Question: I am using $.ajax to get a JSON response from a php script. if i log the data variable from the $.ajax success function it outputs a properly formatted JSON object, however when I try to access properties of the data var it's undefined. here is the php the is being sent back:
'''
echo json_encode(array("status"=>true, "success"=>"Login Success", "message"=>"You have been logged in successfully."));
'''
and here is my ajax call:
'''
$.ajax({
type: "POST",
data: {
login: true,
username: $('#login-username').val(),
password: $('#login-password').val()
},
async: false,
url: "./php/client-login.php",
success: function (data) {
console.log(data.status);
if (data.status) {
console.log(data.success);
displayModal(data.success, data.message, "./js/login-modal-code.js");
} else if (!data.status) {
displayModal(data.error, data.message, "./js/login-modal-code.js");
}
},
error: function (jqXHR, status, responseText) {
console.log(status);
}
});
'''
if i add the 'dataType: "json"' option to the $.ajax call I get a parse error and if i try to do '$.parseJSON(data);' to access the data in the data var I get and unexpected token error. I'm not really sure what I'm doing wrong, I've used this setup before and it always has worked before but for some reason it isn't now. anyone see where i've gone wrong?
EDIT: forgot to mention here is the response from the php script:
'{"status":true,"success":"Login Success","message":"You have been logged in successfully."}'
EDIT 2: Here is a screen of my console. the top .length call is the json that was logged from 'console.log(data)' and the bottom one is from the response in chrome dev tools network tab for the response from the php script. they line up perfectly yet the second is showing a length of 93, how can i fix this?
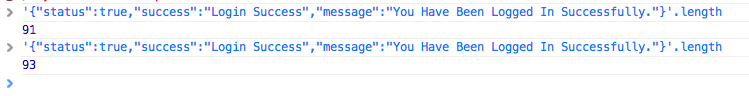
Answer: So I figured out a workaround for this problem, first I did JSON.stringify on the data followed by JSON.parse and lastly $.parseJSON() to get a javascript object to work with. Not sure why there are 2 invisible characters being added between when it leaves the php script and reaches the $.ajax call so if anyone knows why let me know